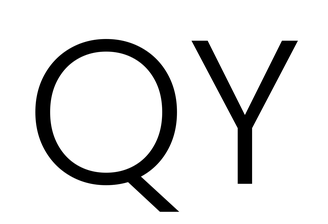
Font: Poppins-Light